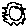
Label: sun